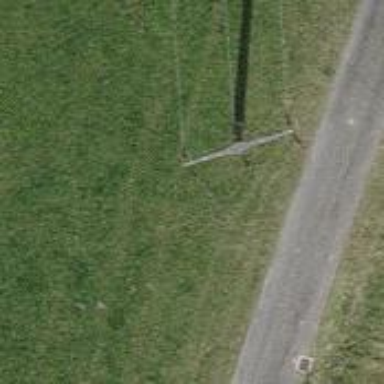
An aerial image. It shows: Concrete power pole.